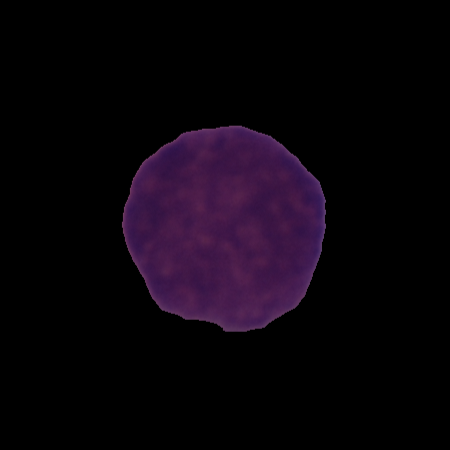
Label: cancer